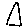
Label: triangle